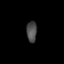
Tissue: skin
Cell type: Fibroblasts
Senescence score: 0.7337
Nuclear area (px): 205
Mean DAPI intensity: 76.995